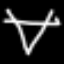
Label: diamond